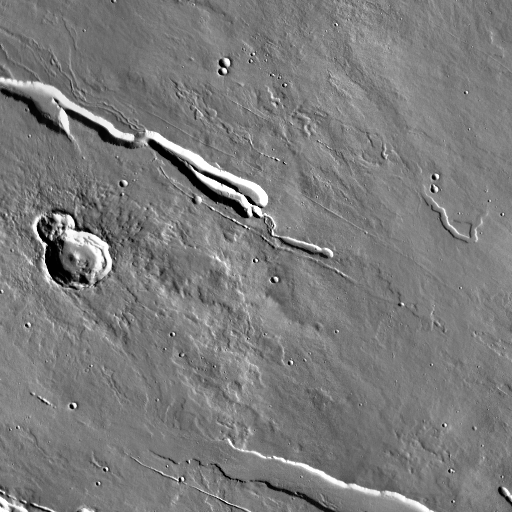
Crater classes present: Background, Other, Layered